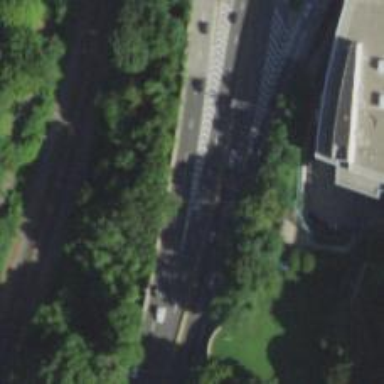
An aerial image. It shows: Road marking featuring gore chevron.